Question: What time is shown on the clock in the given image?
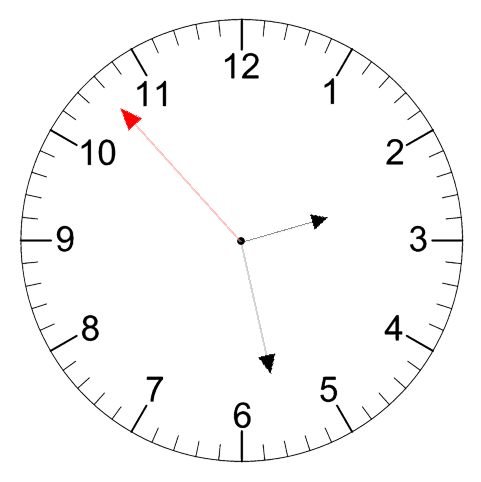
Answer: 02:27:53